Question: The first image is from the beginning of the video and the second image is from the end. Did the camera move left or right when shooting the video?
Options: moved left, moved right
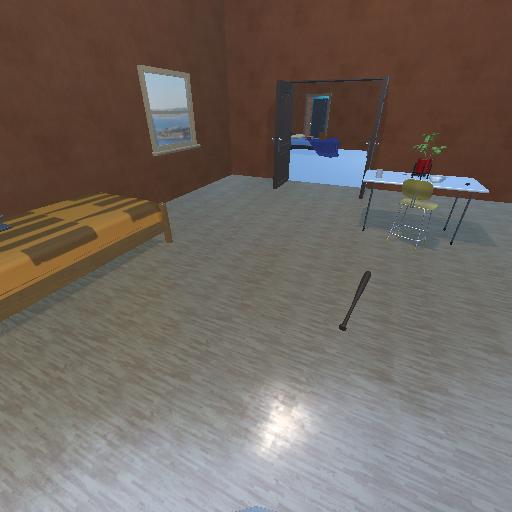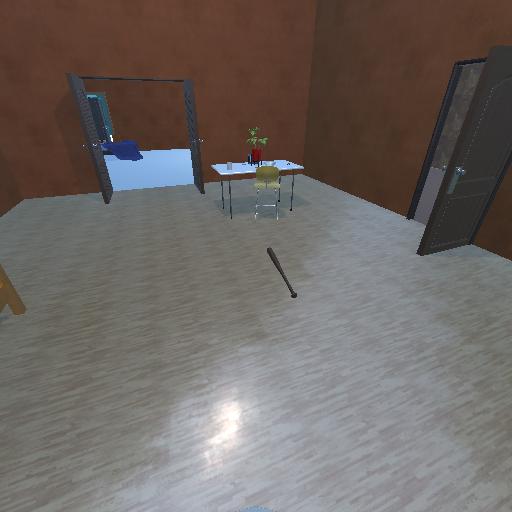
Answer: moved left